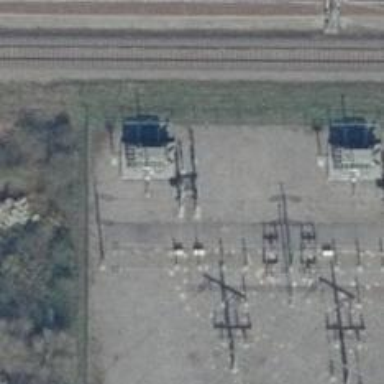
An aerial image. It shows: Transformer on power line.